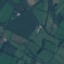
Label: Pasture